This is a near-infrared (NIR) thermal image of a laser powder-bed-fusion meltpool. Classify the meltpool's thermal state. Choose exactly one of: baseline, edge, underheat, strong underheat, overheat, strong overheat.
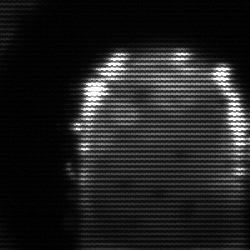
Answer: baseline